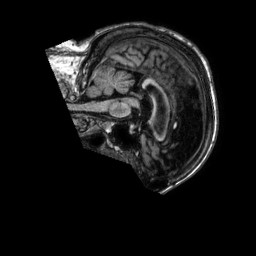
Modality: T1w
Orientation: sagittal
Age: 82
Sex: female
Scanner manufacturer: philips
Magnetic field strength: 1.5 T
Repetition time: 0.007231 s
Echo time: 0.003281 s